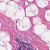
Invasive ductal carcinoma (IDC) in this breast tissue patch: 0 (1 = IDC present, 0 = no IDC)